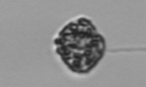
Label: coccolithophorid